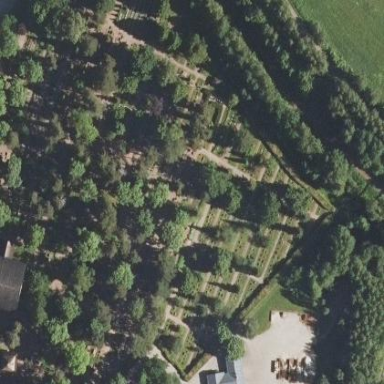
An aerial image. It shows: Cemetery with fence around it.